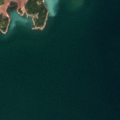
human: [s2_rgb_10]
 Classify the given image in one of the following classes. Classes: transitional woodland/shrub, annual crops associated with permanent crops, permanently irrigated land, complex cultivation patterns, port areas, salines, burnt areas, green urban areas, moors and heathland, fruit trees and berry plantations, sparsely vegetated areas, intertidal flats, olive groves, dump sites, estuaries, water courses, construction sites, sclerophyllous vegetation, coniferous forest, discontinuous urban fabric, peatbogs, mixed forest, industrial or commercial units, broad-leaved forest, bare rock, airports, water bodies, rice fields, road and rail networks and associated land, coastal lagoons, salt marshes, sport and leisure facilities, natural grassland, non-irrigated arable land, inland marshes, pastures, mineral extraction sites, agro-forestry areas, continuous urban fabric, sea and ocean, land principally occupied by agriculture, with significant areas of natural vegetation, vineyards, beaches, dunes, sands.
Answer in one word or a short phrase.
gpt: salt marshes, sea and ocean